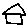
Label: house